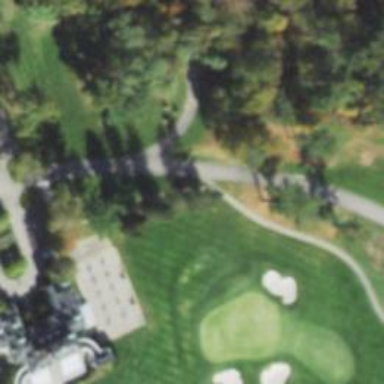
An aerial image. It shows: Path for both roads and golfers.